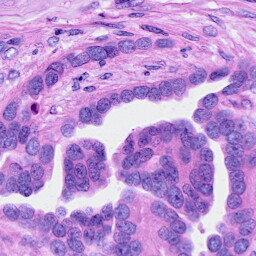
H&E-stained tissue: Ovarian